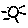
Label: sun